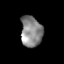
Tissue: prostate
Cell type: T cells
Senescence score: 0.3477
Nuclear area (px): 643
Mean DAPI intensity: 136.344